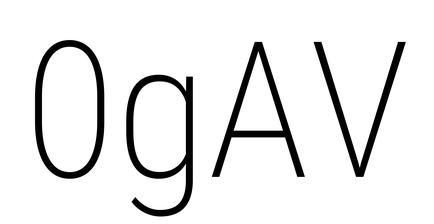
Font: Roboto_Condensed_ExtraLight